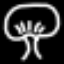
Label: mushroom